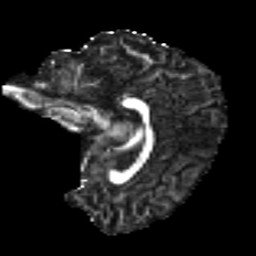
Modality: FA
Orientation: sagittal
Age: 18
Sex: female
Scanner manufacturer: ge
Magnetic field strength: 3 T
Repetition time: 7.8 s
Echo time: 0.0618 s